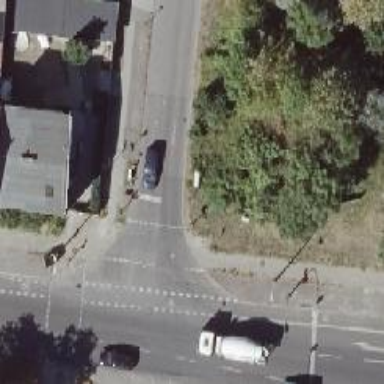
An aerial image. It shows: Road crossing with traffic signals.